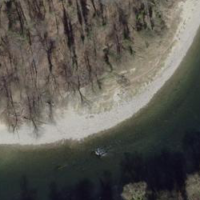
EUNIS habitat code: 15
Species observed at this site:
Turdus pilaris
Lamium galeobdolon